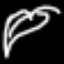
Label: leaf